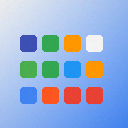
Screen state: on